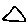
Label: triangle